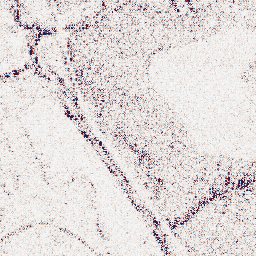
Category: wavelet
Decomposition family: wavelet_dwt
Decomposition parameters: wavelet: coif2
level: 1
Upsampling method: quintic
Upsampling parameters: scale: 4
Upsampling scale: 4